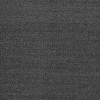
Atmospheric dust classification: dusty